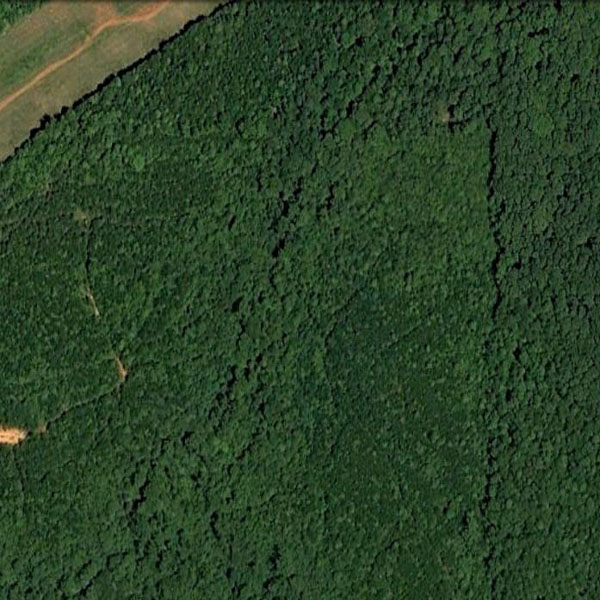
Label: Forest